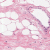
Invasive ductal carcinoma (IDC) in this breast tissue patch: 0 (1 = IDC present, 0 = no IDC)